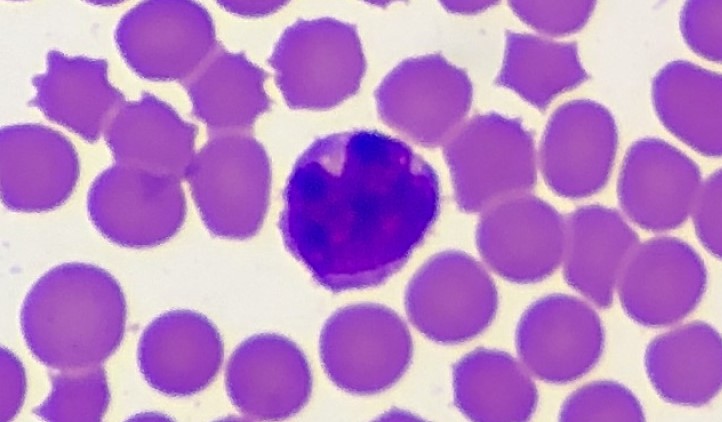
White blood cell type: Lymphocyte